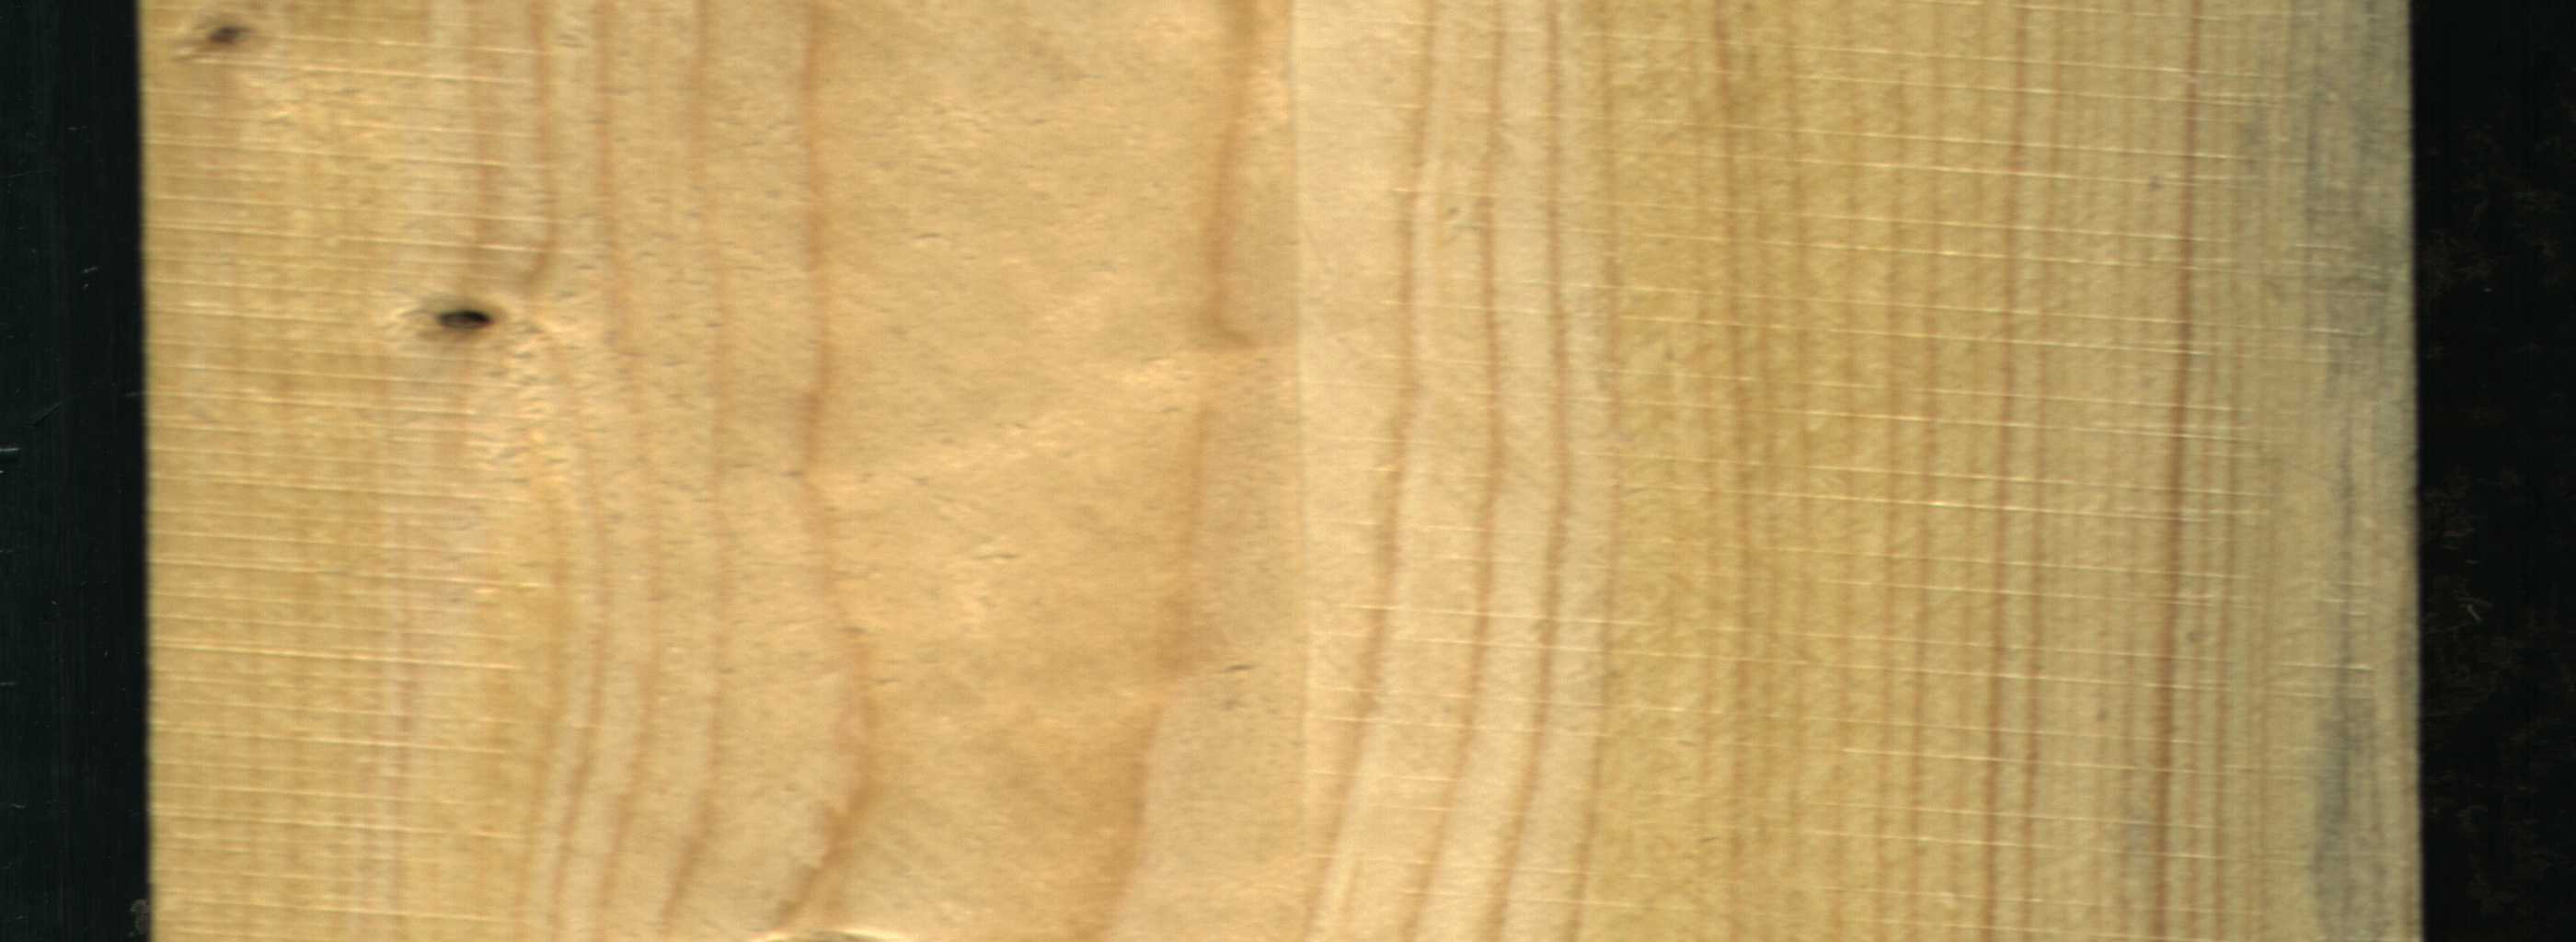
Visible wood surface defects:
Dead_Knot
Live_Knot